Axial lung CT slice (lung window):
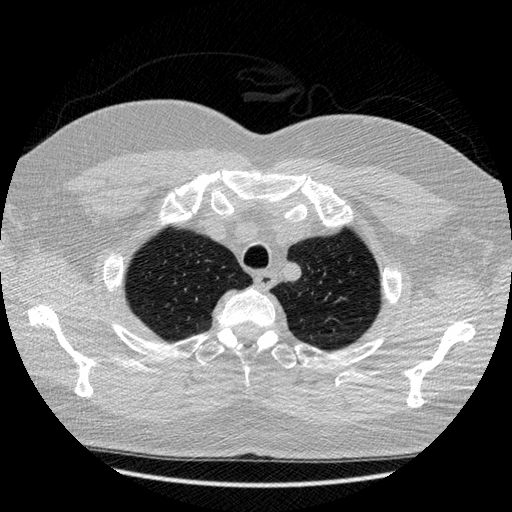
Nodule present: no